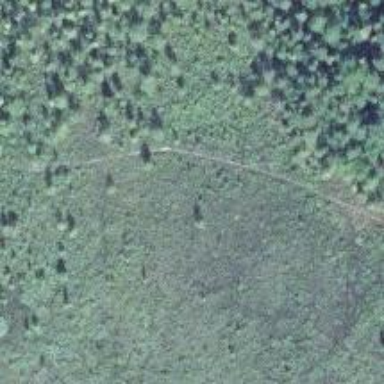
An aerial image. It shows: Path with excellent visibility for trail.